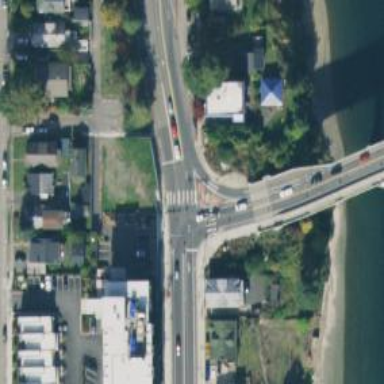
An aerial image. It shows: Crossing footway with traffic island in the middle.